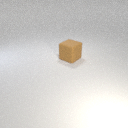
large brown rubber cube